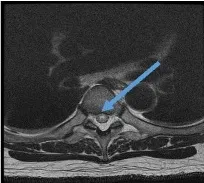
B; Axial T2-weighted image showing high signal intensity in the anterior horn of the gray matter (owl's eye) at the Th5 level (arrow).
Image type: radiology (mri)